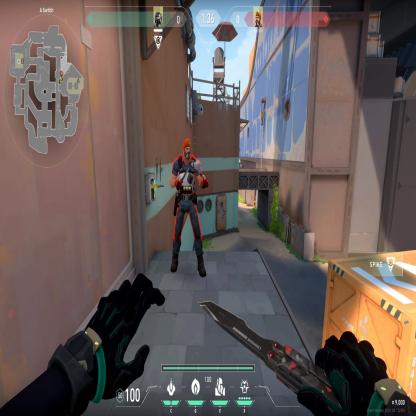
Label: enemy